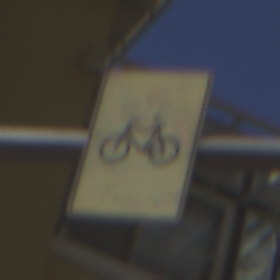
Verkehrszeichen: RadverkehrOhnePfeilsymbol
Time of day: MorningAfternoon
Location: Outdoor (Urban)
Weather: PartlyCloudy
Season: NotSpecified
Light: Natural